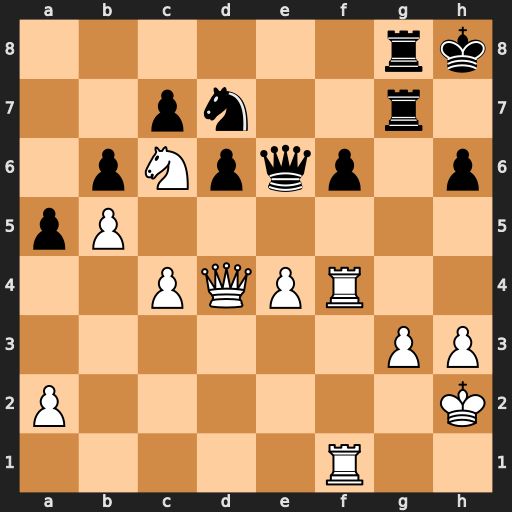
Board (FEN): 6rk/2pn2r1/1pNpqp1p/pP6/2PQPR2/6PP/P6K/5R2
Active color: w
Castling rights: -
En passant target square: -
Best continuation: Rxf6 Qxf6 Rxf6